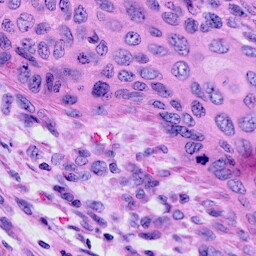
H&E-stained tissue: Cervix